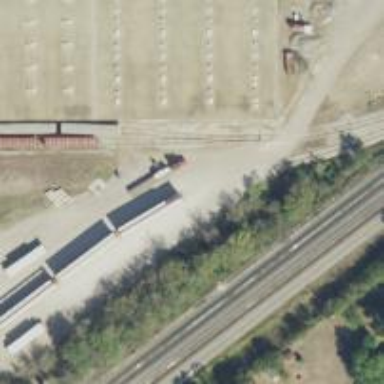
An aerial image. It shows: Rail spur service.